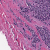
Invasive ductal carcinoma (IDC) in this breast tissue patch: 0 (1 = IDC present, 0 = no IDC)